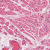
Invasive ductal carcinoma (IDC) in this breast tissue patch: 0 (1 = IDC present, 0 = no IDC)